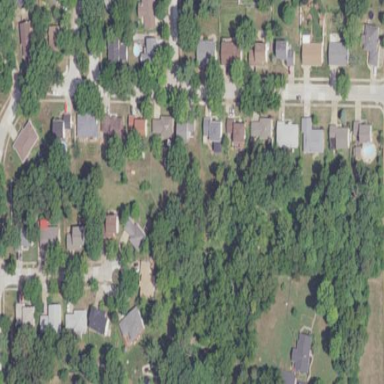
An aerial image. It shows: Residential area consisting of single-family homes.